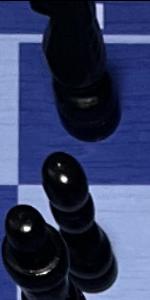
Label: Pawn_Black